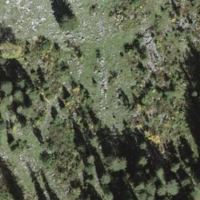
EUNIS habitat code: 26
Species observed at this site:
Fringilla coelebs
Turdus viscivorus
Turdus philomelos
Turdus torquatus
Corvus corax